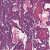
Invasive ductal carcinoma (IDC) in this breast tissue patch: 0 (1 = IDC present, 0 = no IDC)